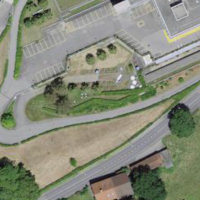
EUNIS habitat code: 54
Species observed at this site:
Centaurea scabiosa